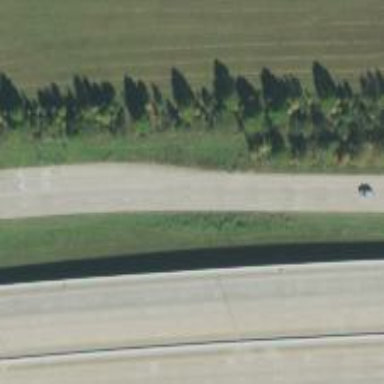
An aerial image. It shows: Secondary road with frontage road.